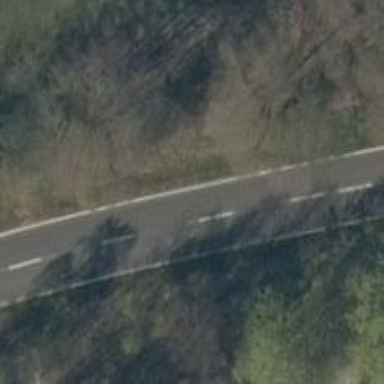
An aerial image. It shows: Secondary road with asphalt surface.